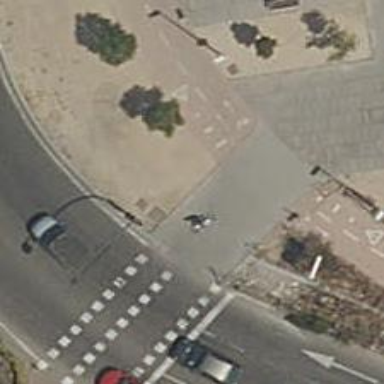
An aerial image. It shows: Cycleway paved with paving stones.